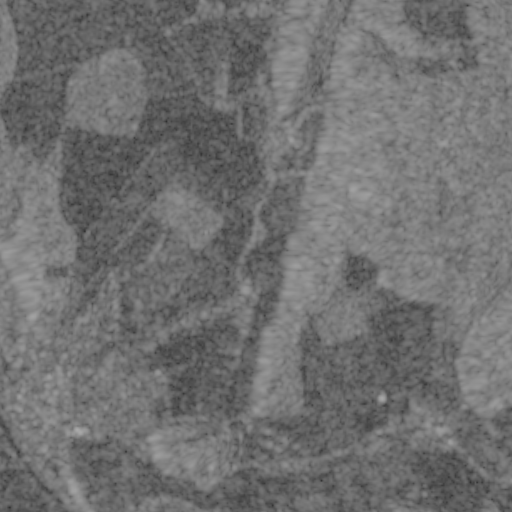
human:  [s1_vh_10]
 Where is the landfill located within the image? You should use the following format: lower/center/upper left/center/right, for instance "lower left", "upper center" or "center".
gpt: The landfill is located in the center left of the image.
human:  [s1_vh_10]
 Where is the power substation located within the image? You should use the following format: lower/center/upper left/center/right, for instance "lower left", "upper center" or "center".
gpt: The power substation is located in the upper right of the image.
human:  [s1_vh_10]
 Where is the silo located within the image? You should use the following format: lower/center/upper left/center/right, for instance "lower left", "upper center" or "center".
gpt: The silo is located in the lower right of the image.
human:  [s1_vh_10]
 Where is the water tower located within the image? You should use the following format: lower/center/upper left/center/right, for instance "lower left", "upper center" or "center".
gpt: The water tower is located in the lower center of the image.
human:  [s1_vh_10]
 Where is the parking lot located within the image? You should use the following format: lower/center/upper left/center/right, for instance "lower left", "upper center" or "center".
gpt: There is no parking lot in the image.

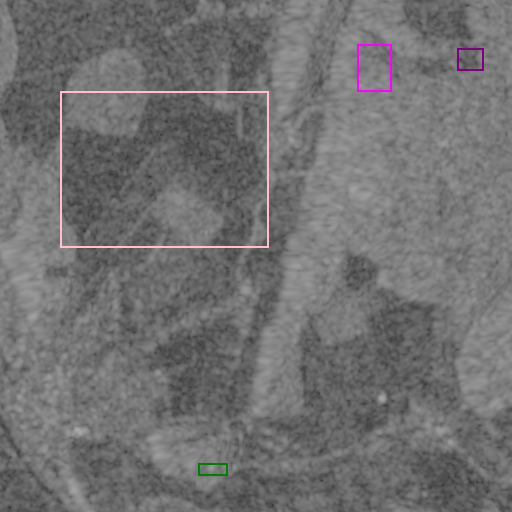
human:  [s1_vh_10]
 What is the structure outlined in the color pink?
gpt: The structure outlined in pink is a crop field.
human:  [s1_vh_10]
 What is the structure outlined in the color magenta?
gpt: The structure outlined in magenta is a park.
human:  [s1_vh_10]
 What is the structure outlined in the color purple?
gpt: The structure outlined in purple is a parking lot.
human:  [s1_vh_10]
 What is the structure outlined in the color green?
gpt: The structure outlined in green is a quarry.
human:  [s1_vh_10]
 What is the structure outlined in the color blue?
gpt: There is no blue outline.